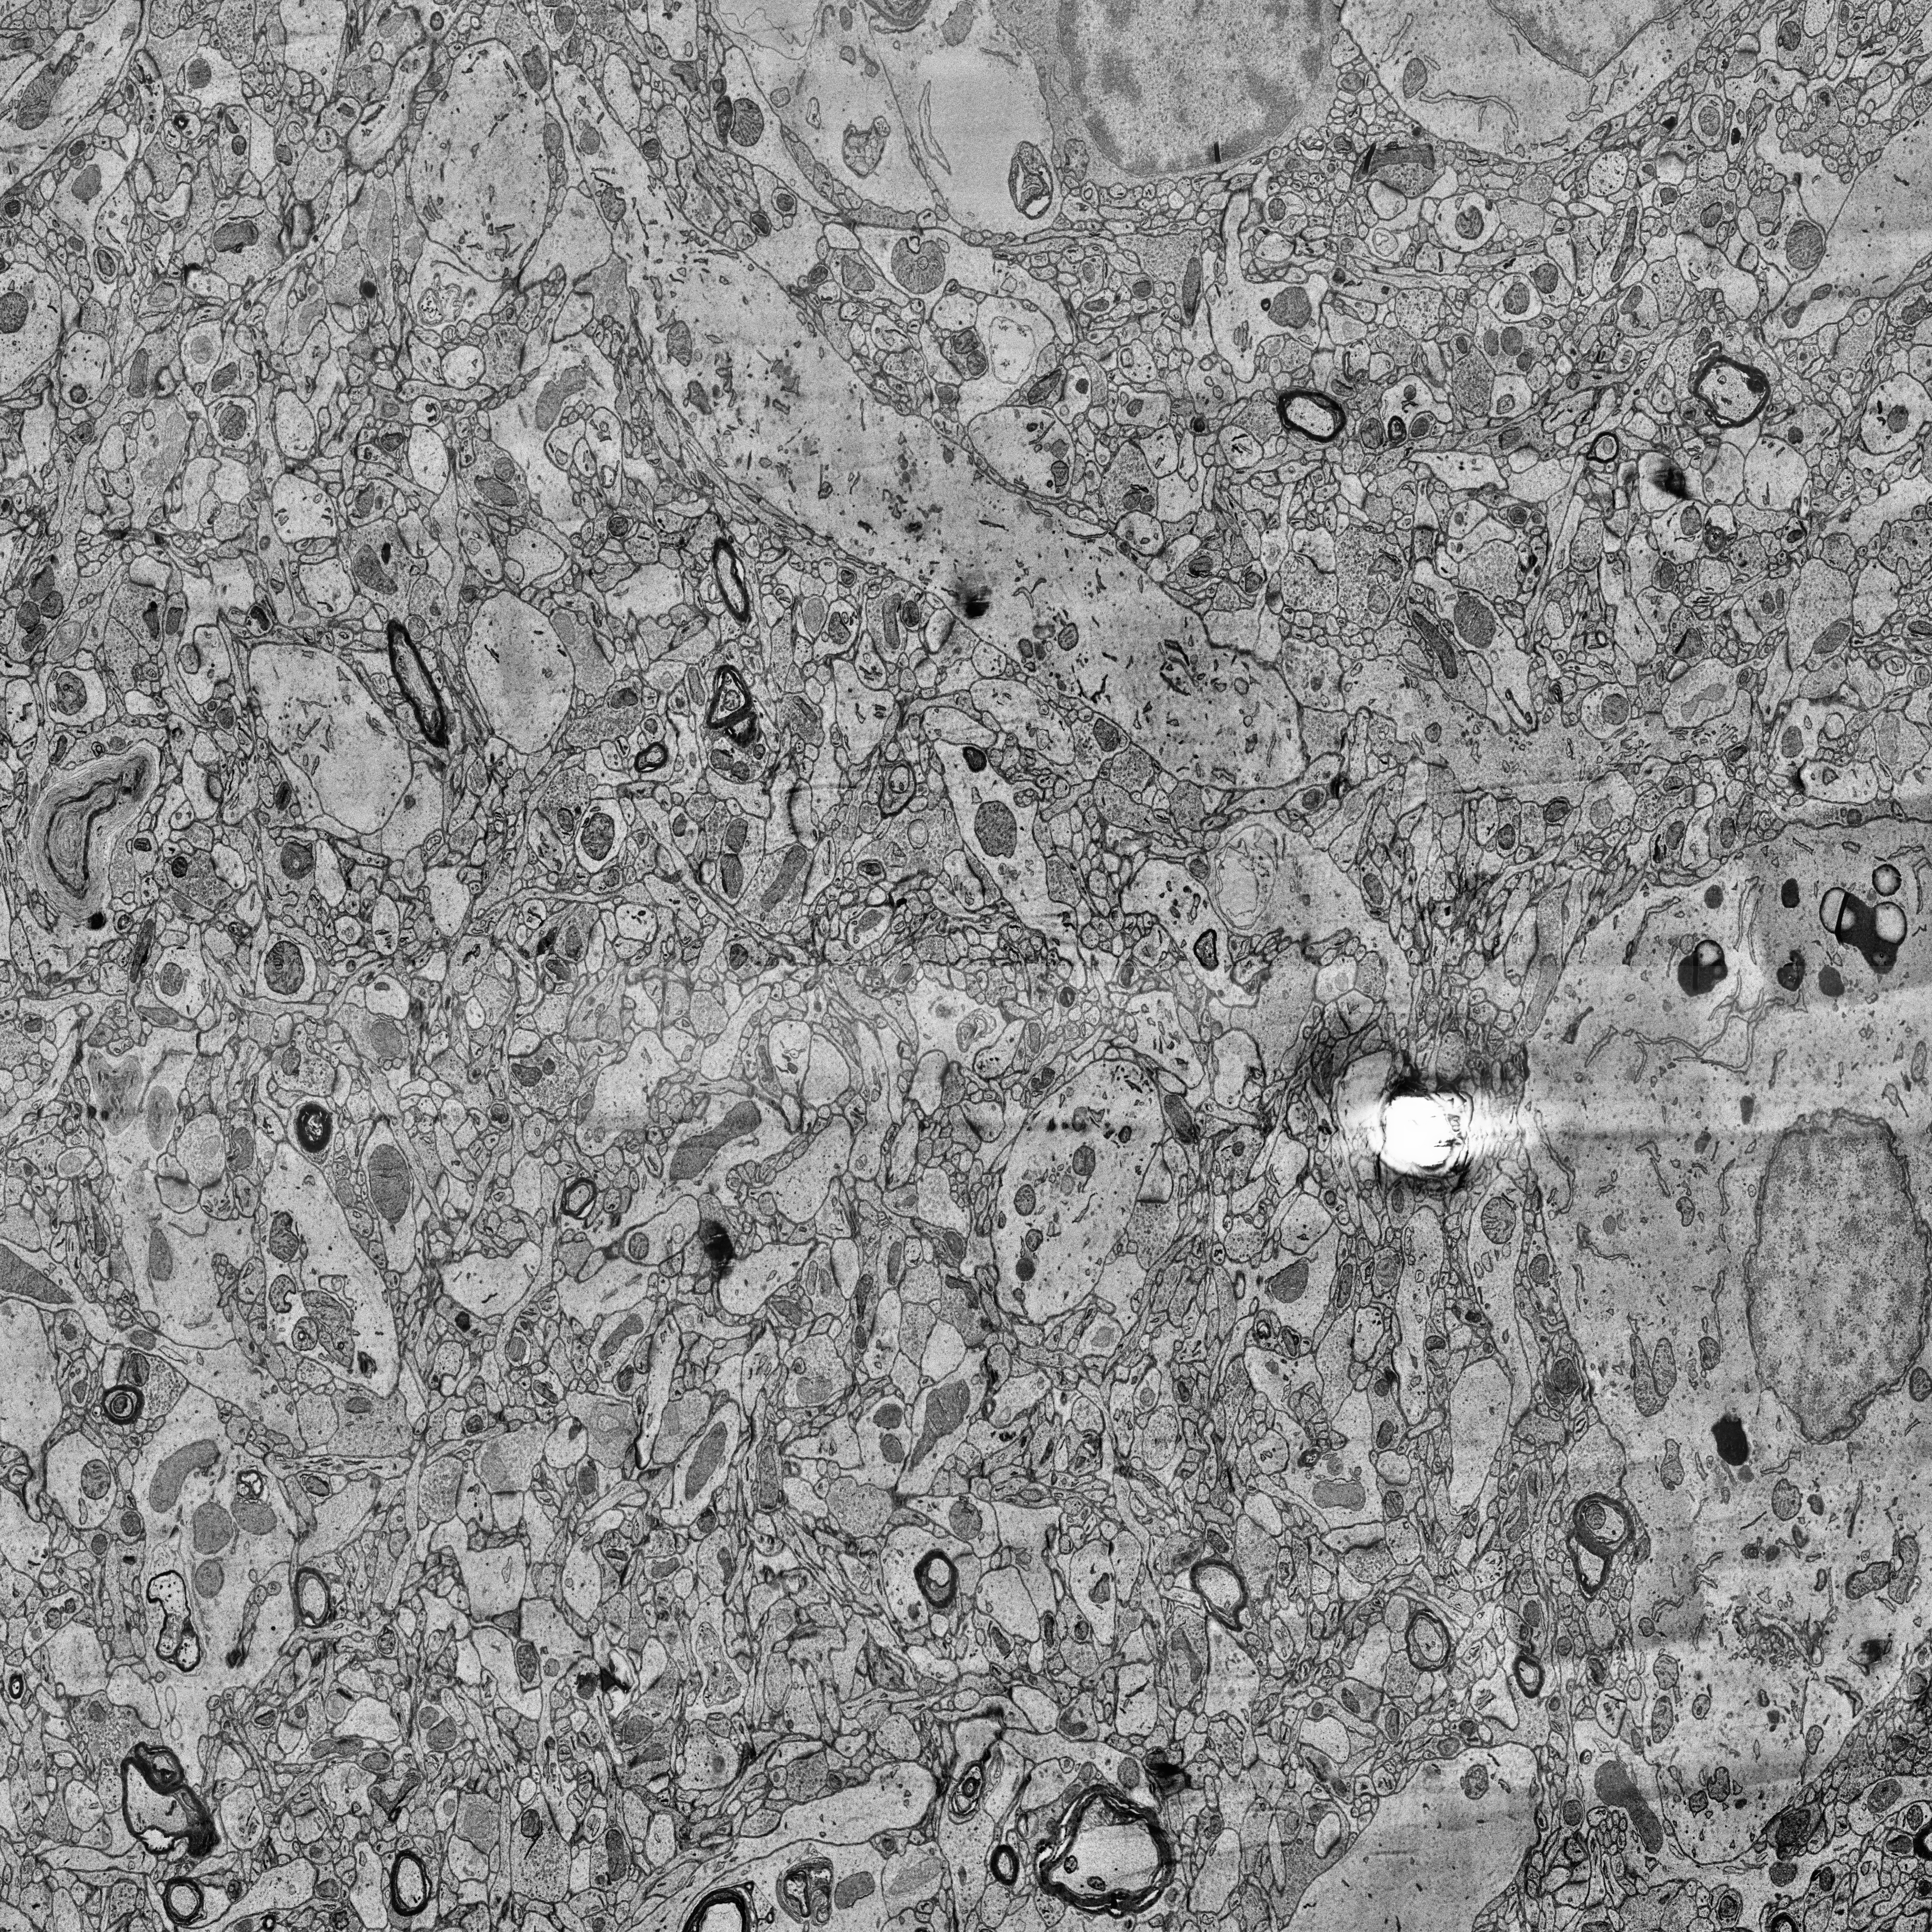
Electron microscopy slice of human cortex tissue
Slice depth (z): 209
Mitochondria instances in slice: 477